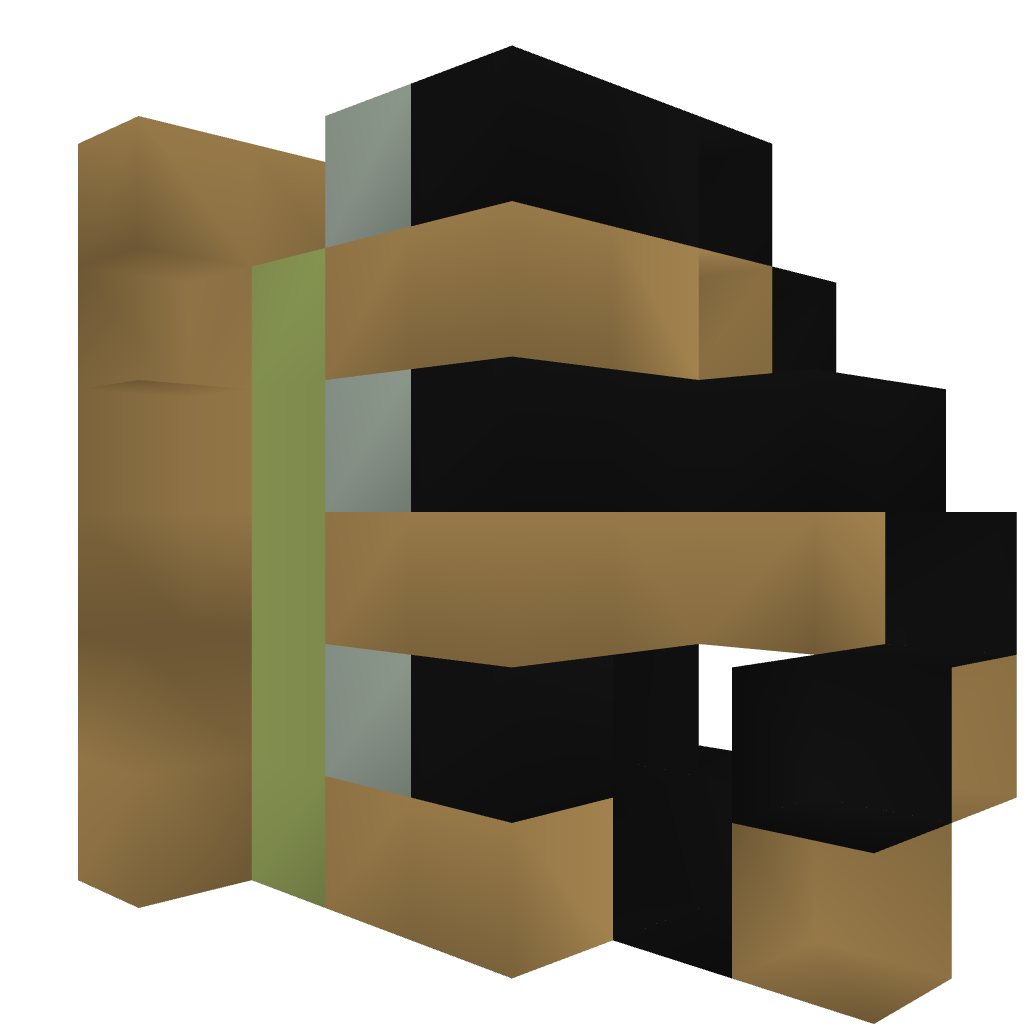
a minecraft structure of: Cocobean farm